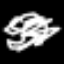
Label: hourglass